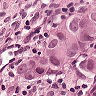
Metastatic tissue present: yes